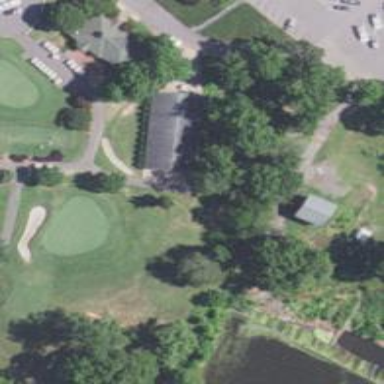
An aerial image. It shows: Service road designated as golf cart path.